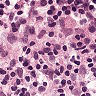
Metastatic tissue present: no